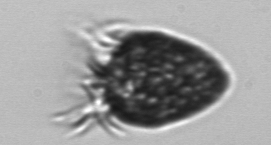
Label: Strombidium_morphotype2